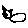
Label: cat